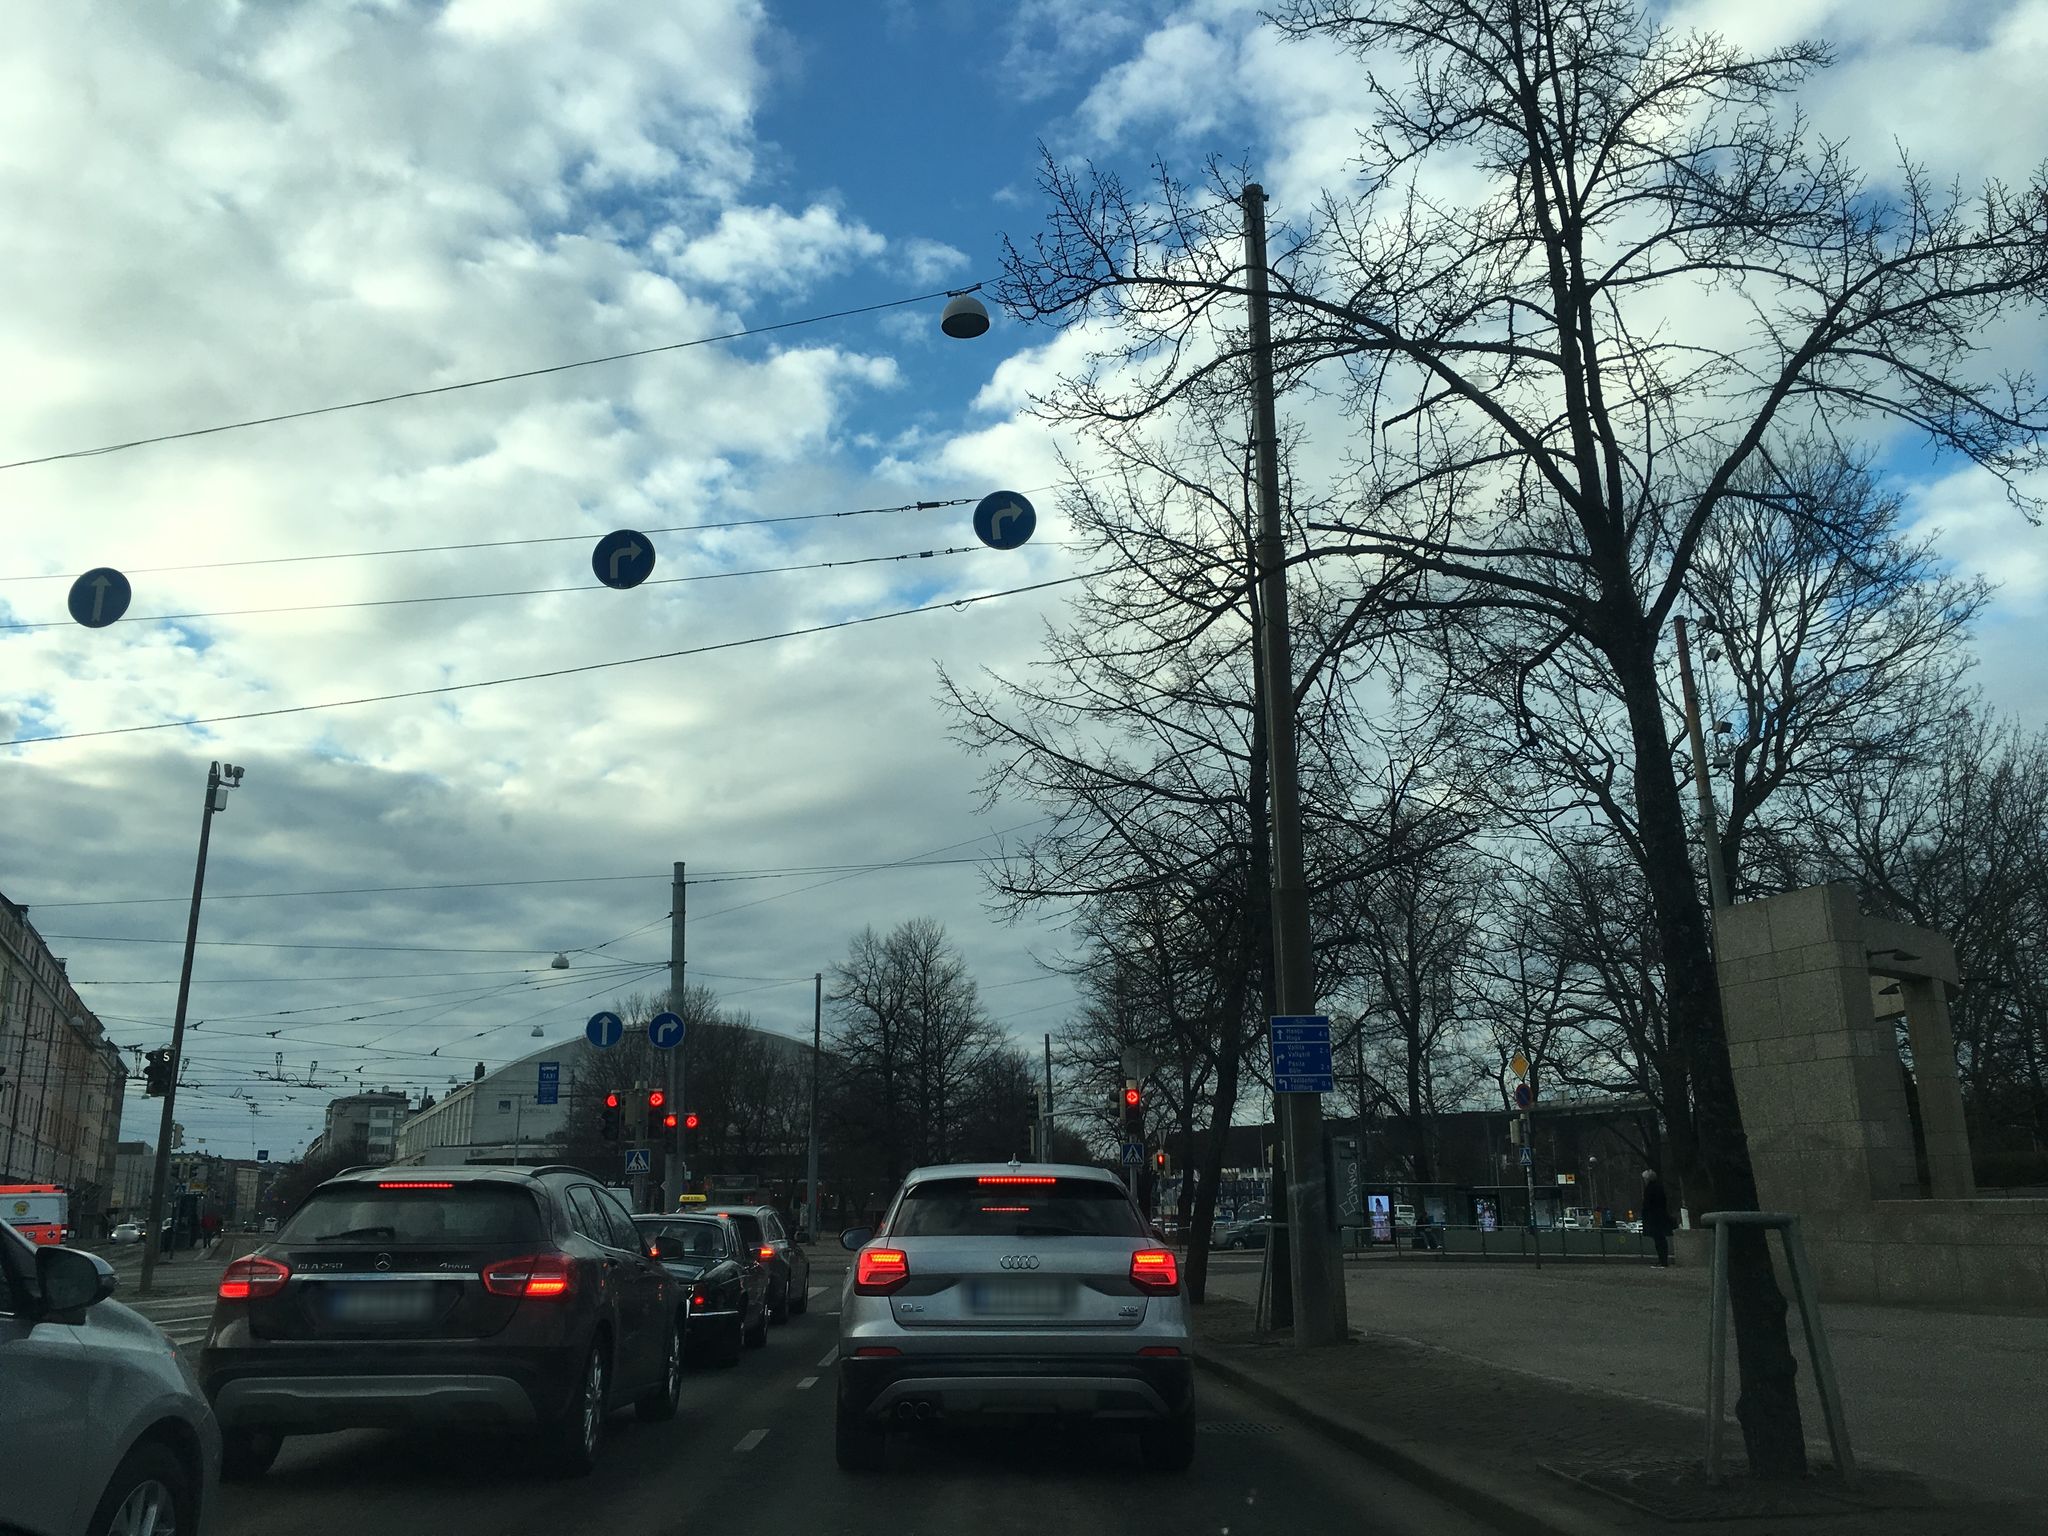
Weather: snowy
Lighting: dusk/dawn
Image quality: good
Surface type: driving surface
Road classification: primary_link
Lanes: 2
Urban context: urban centre
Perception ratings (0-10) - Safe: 2.64, Lively: 6.02, Beautiful: 6.85, Boring: 2.74, Depressing: 5.58, Wealthy: 5.42